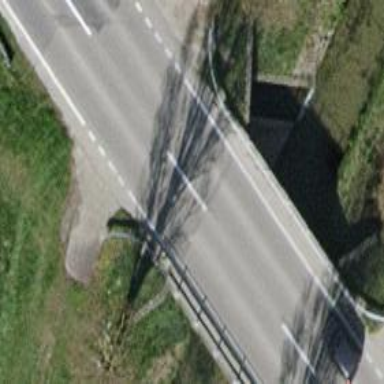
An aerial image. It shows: Secondary road with asphalt surface passing over bridge.